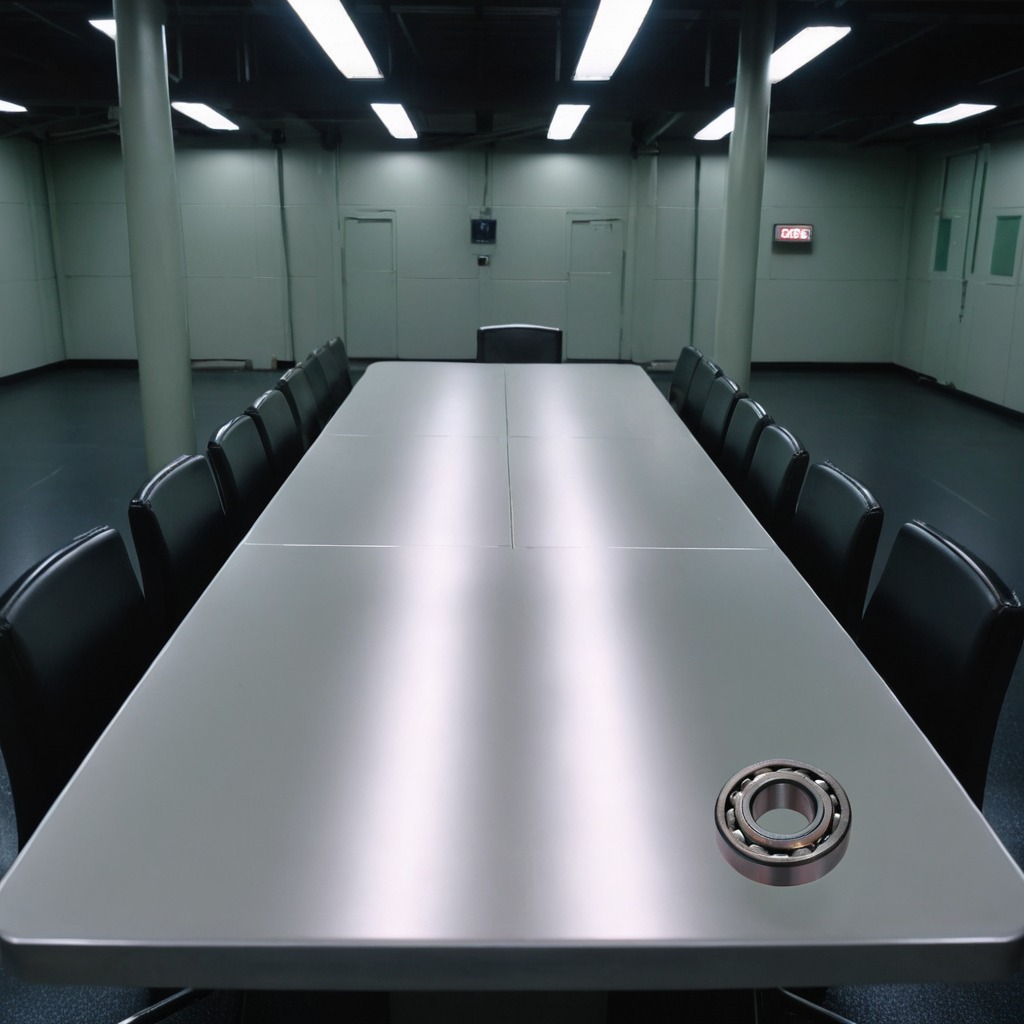
A metal ball bearing is lying on the table.